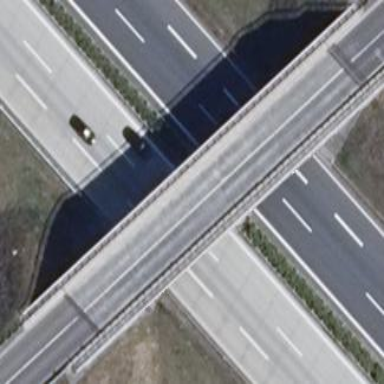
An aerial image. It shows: Bridge with beam structure.